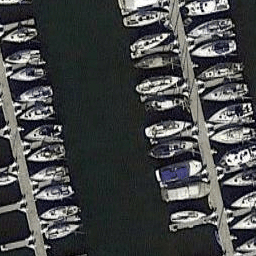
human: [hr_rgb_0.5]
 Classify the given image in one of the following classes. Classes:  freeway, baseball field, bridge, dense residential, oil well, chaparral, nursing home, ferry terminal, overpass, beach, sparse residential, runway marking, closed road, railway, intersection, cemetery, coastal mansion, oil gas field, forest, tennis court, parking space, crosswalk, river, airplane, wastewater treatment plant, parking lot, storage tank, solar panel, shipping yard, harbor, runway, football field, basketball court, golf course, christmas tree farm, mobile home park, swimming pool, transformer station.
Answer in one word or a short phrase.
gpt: harbor